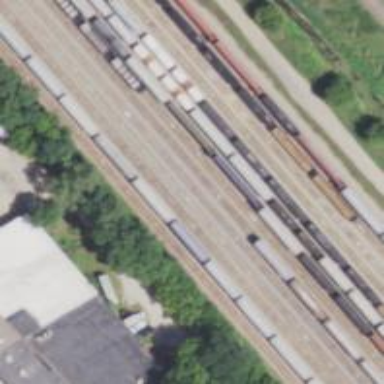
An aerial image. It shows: View of railway yard.